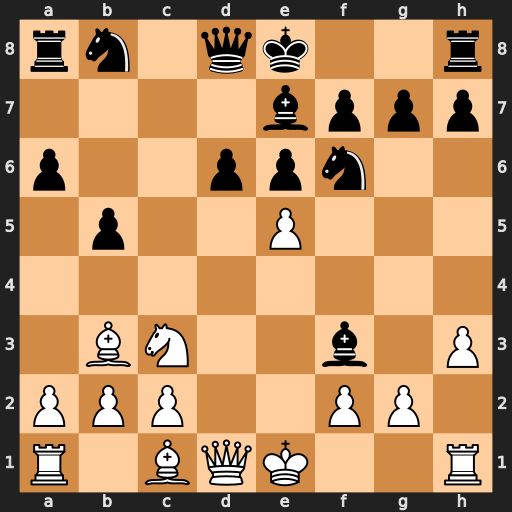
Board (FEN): rn1qk2r/4bppp/p2ppn2/1p2P3/8/1BN2b1P/PPP2PP1/R1BQK2R
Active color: w
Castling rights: KQkq
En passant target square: -
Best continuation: Qxf3 Nbd7 exf6